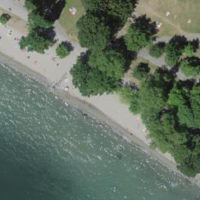
EUNIS habitat code: 53
Species observed at this site:
Tadorna tadorna
Corvus corone
Mergus merganser